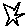
Label: star